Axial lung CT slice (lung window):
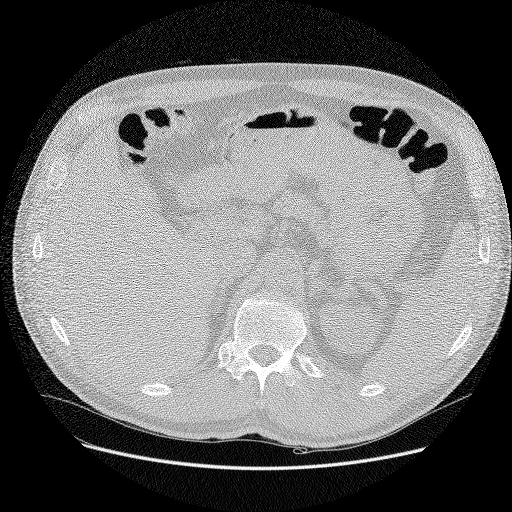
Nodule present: no